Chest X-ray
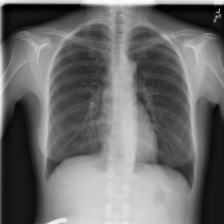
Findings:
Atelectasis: negative
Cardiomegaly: negative
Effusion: negative
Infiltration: negative
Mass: negative
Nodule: negative
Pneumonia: negative
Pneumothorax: negative
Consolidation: negative
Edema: negative
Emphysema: negative
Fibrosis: negative
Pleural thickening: negative
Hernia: negative